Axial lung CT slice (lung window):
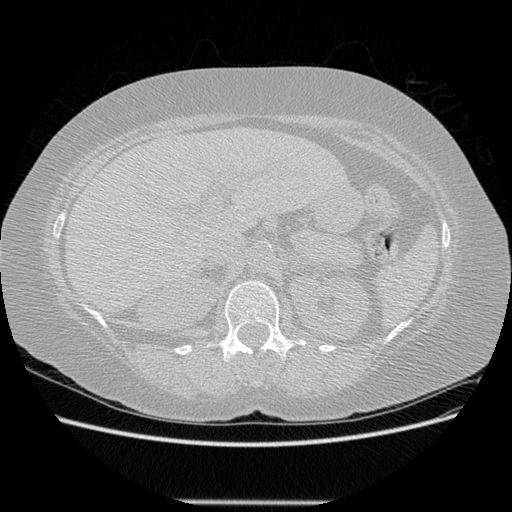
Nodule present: no